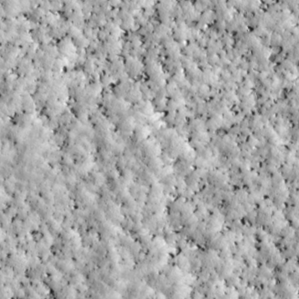
Label: non_frost